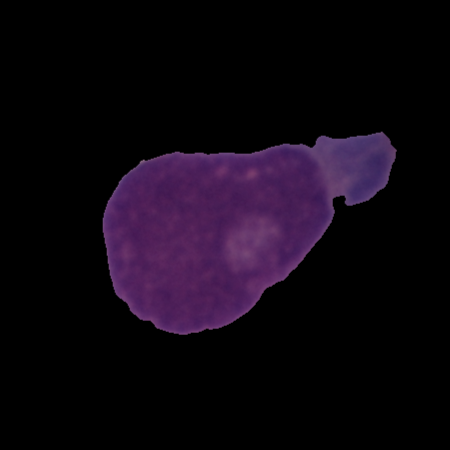
Label: cancer